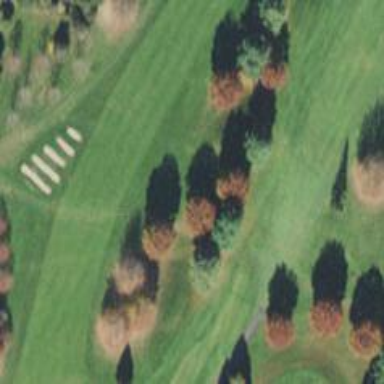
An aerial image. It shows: Scenic golf fairway.